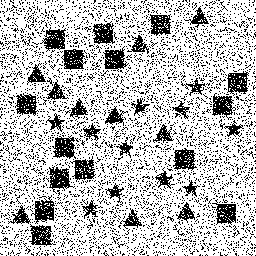
Squares: 15
Triangles: 10
Stars: 11
Total shapes: 36